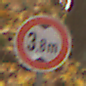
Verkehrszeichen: TatsaechlicheHoehe
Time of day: MorningAfternoon
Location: Outdoor (Nature)
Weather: Overcast
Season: Autumn
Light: Natural